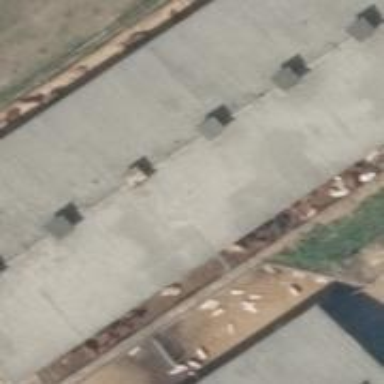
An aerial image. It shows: Stable building.